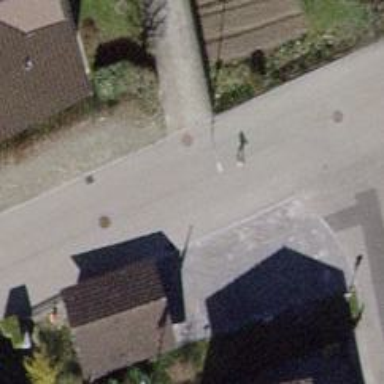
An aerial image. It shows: Residential road.